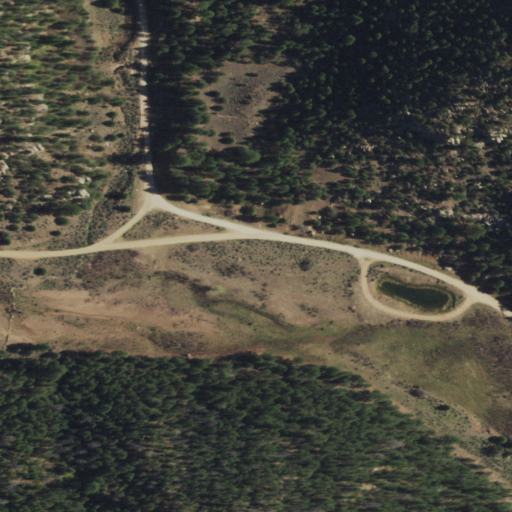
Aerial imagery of valley in New Mexico named Cañada Ojitos containing evergreen forest, shrub, woody wetlands, and herbaceous wetlands